Question: I am trying to create a heatmap with 'pcolor' using the example from <URL> but I run into trouble.
First the example from the accepted anwser doesn't work for me, and I get the following error message:
'''
Traceback (most recent call last):
File "/home/knorrs/temp/HeatMapTest.py", line 22, in <module>
heatmap = ax.pcolor(nba_sort, cmap=plt.cm.Blues, alpha=0.8)
File "/home/martin/pybin/lib/python2.7/site-packages/matplotlib/axes.py", line 7309, in pcolor
X, Y, C = self._pcolorargs('pcolor', *args)
File "/home/martin/pybin/lib/python2.7/site-packages/matplotlib/axes.py", line 7132, in _pcolorargs
numRows, numCols = C.shape
AttributeError: 'NoneType' object has no attribute 'shape'
'''
Creating the plot "my" way leads to a good result with one exception: the labels/ticks on the y-axis stop after a while. It seems that the number of labels on the y-axis has to be the same as the number of labels on the x-axis.
Here is the part of my code responsible for the creation of the heatmap. Note that 'data_test' is a two-dimensional numpy array ('data_test.shape' yields '(20, 13)').
'''
import matplotlib.pyplot as pl
import numpy as np
def plot_heatmap(data):
x_min = ((data.shape[1]-1)/2)*-1 #if the shape is for example 13 (has to be odd) we set the x_min to -6
x_max = (data.shape[1]-1)/2 #and the x_max to +6
x_labels = range(x_min,x_max+1,1) #this way we create the x_labels going from -6 over 0 to +6
fig = pl.figure(figsize=(24,18))
ax = fig.add_subplot(1,1,1)
plot = ax.pcolor(data, cmap=pl.cm.Blues, edgecolors='k')
# put the major ticks at the middle of each cell
ax.set_xticks(np.arange(data.shape[0])+0.5, minor=False)
ax.set_yticks(np.arange(data.shape[1])+0.5, minor=False)
ax.set_ybound(lower = 0, upper = data.shape[0])
ax.set_xbound(lower = 0, upper = data.shape[1])
# want a more natural, table-like display
ax.invert_yaxis()
#ax.xaxis.tick_top()
ax.set_xticklabels(x_labels, minor=False)
ax.set_yticklabels(AA, minor=False)
fig.colorbar(plot)
pl.show()
AA = ['G', 'A', 'V', 'S', 'T', 'C', 'M', 'L', 'I', 'K', 'R', 'E', 'D', 'Q', 'N', 'F', 'Y', 'W', 'P', 'H']
data_test = np.random.rand(20,13)
plot_heatmap(data_test)
'''

If you could tell me the reason for this behavior and the how to change it, I would be very happy.
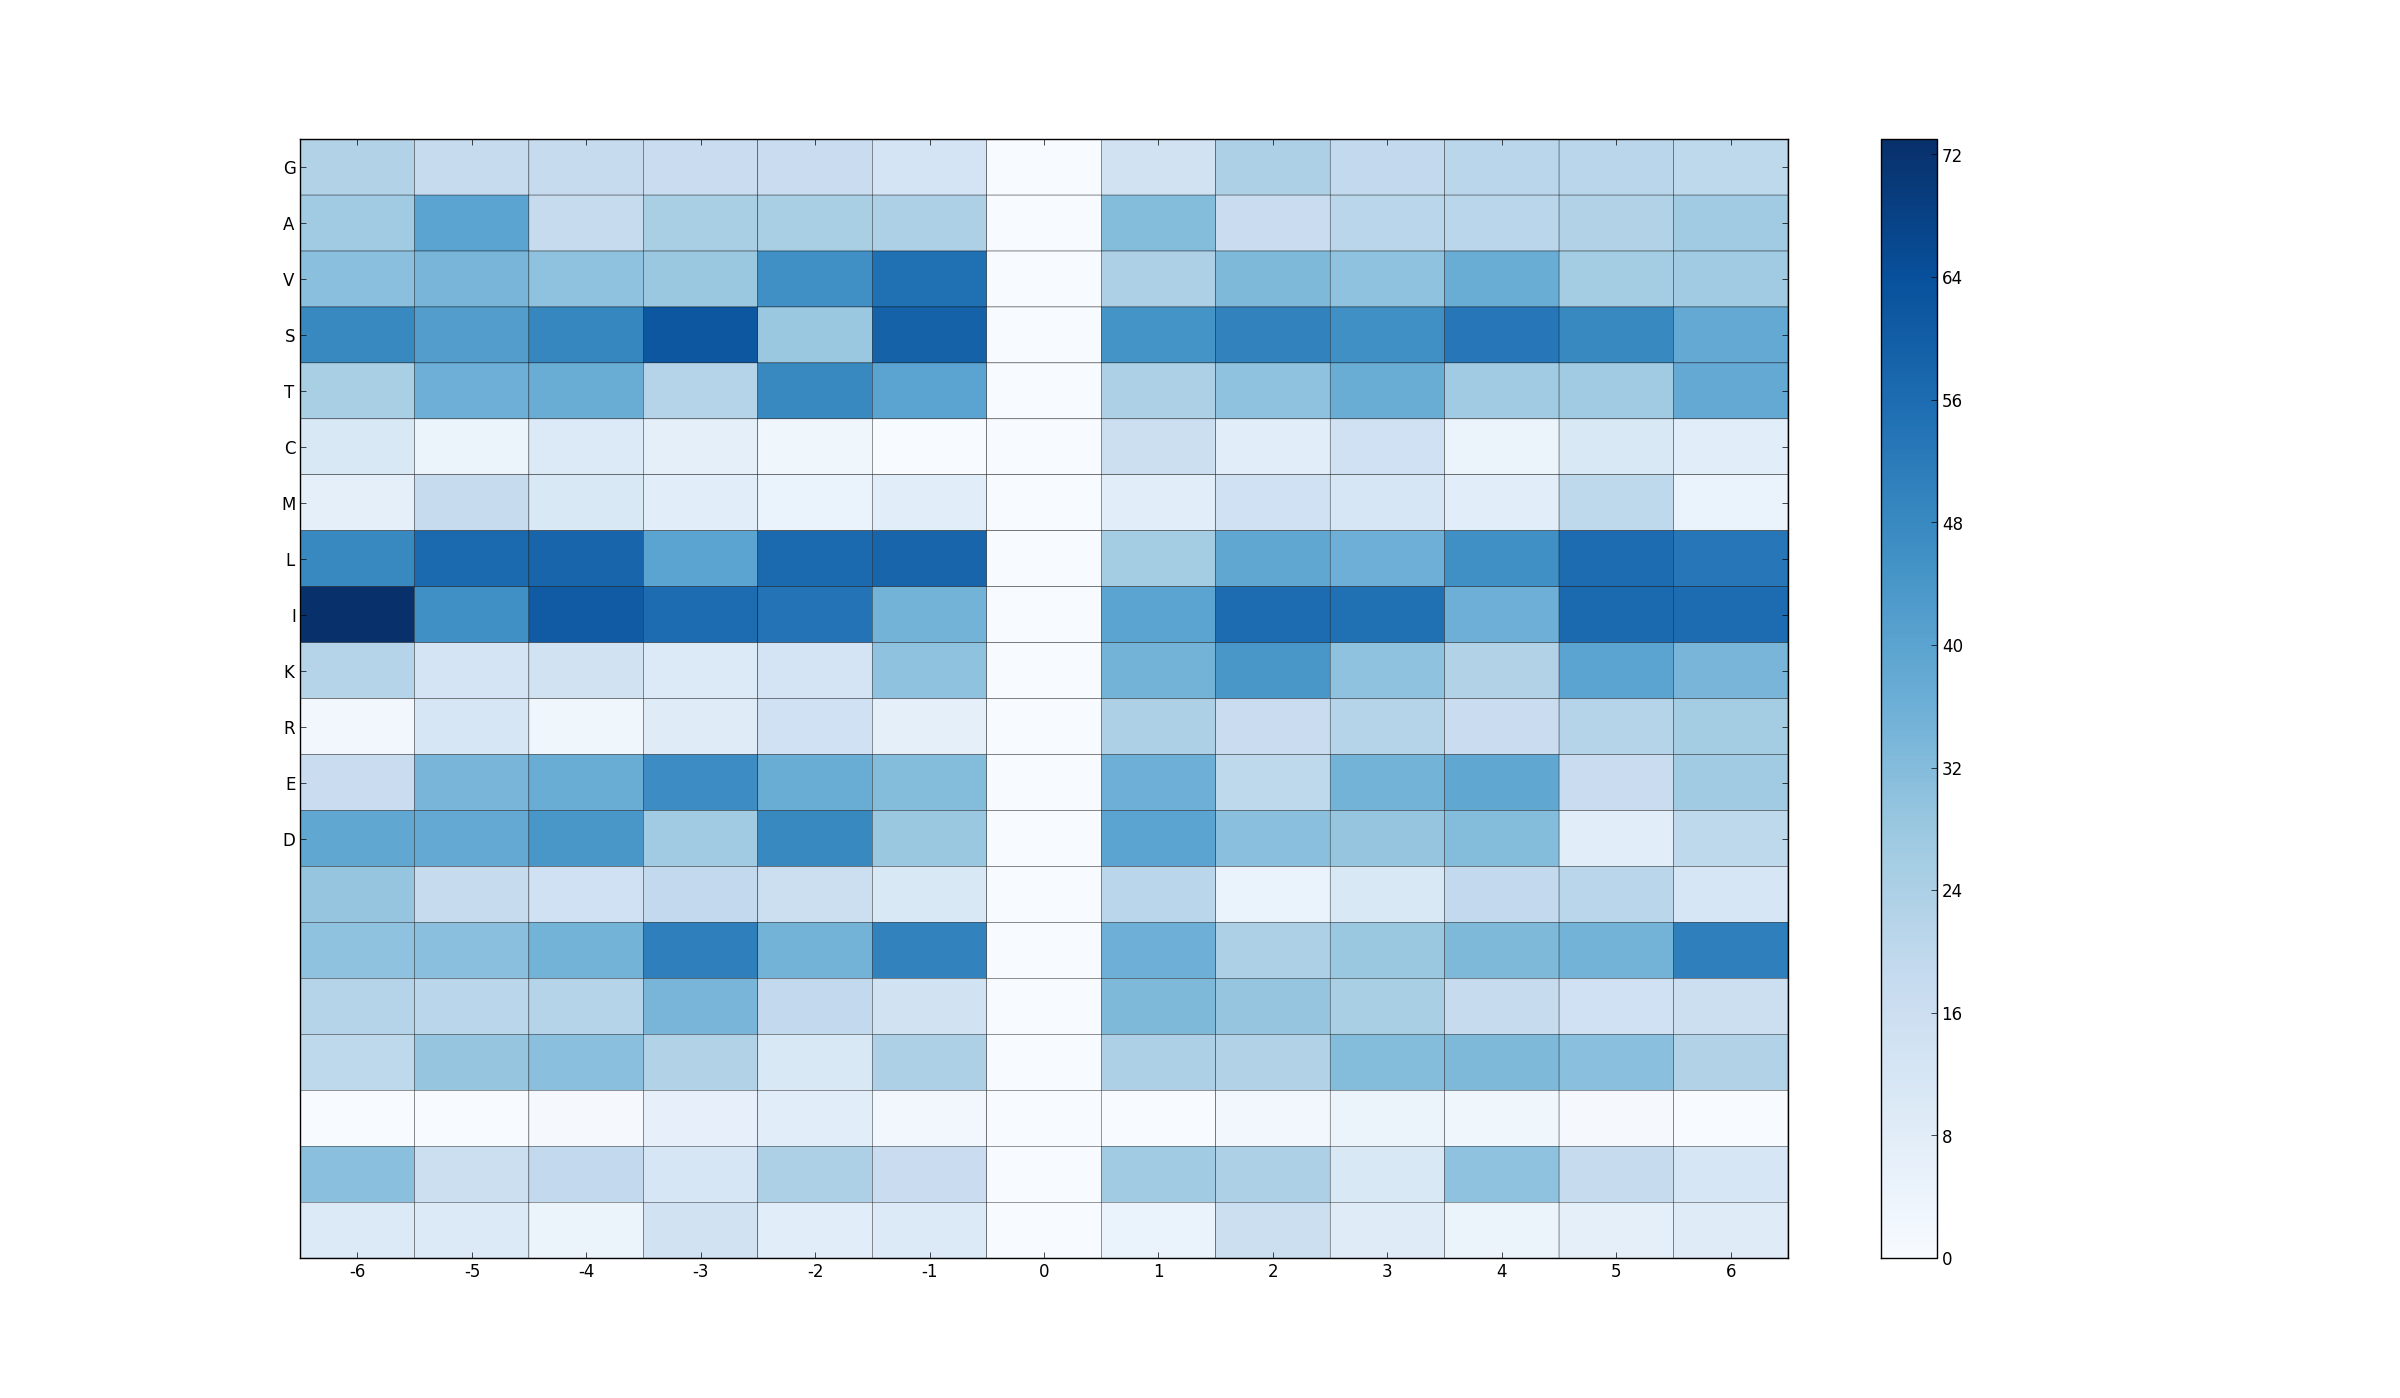
Answer: This behaviour is due to the following line of your code:
'''
ax.set_yticks(np.arange(data.shape[1])+0.5, minor=False)
'''
You are defining your yticks with the wrong dimension of data!
If you correct to:
'''
ax.set_xticks(np.arange(data.shape[1])+0.5, minor=False)
ax.set_yticks(np.arange(data.shape[0])+0.5, minor=False)
'''
It will work.